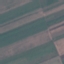
Land use / land cover class: AnnualCrop